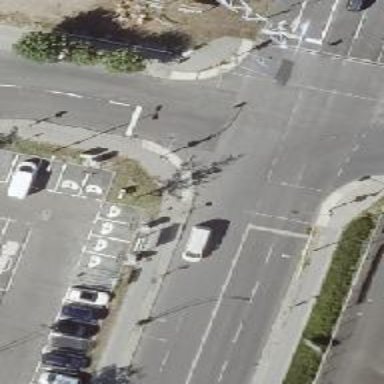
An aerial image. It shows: Road with traffic signals.